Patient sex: F
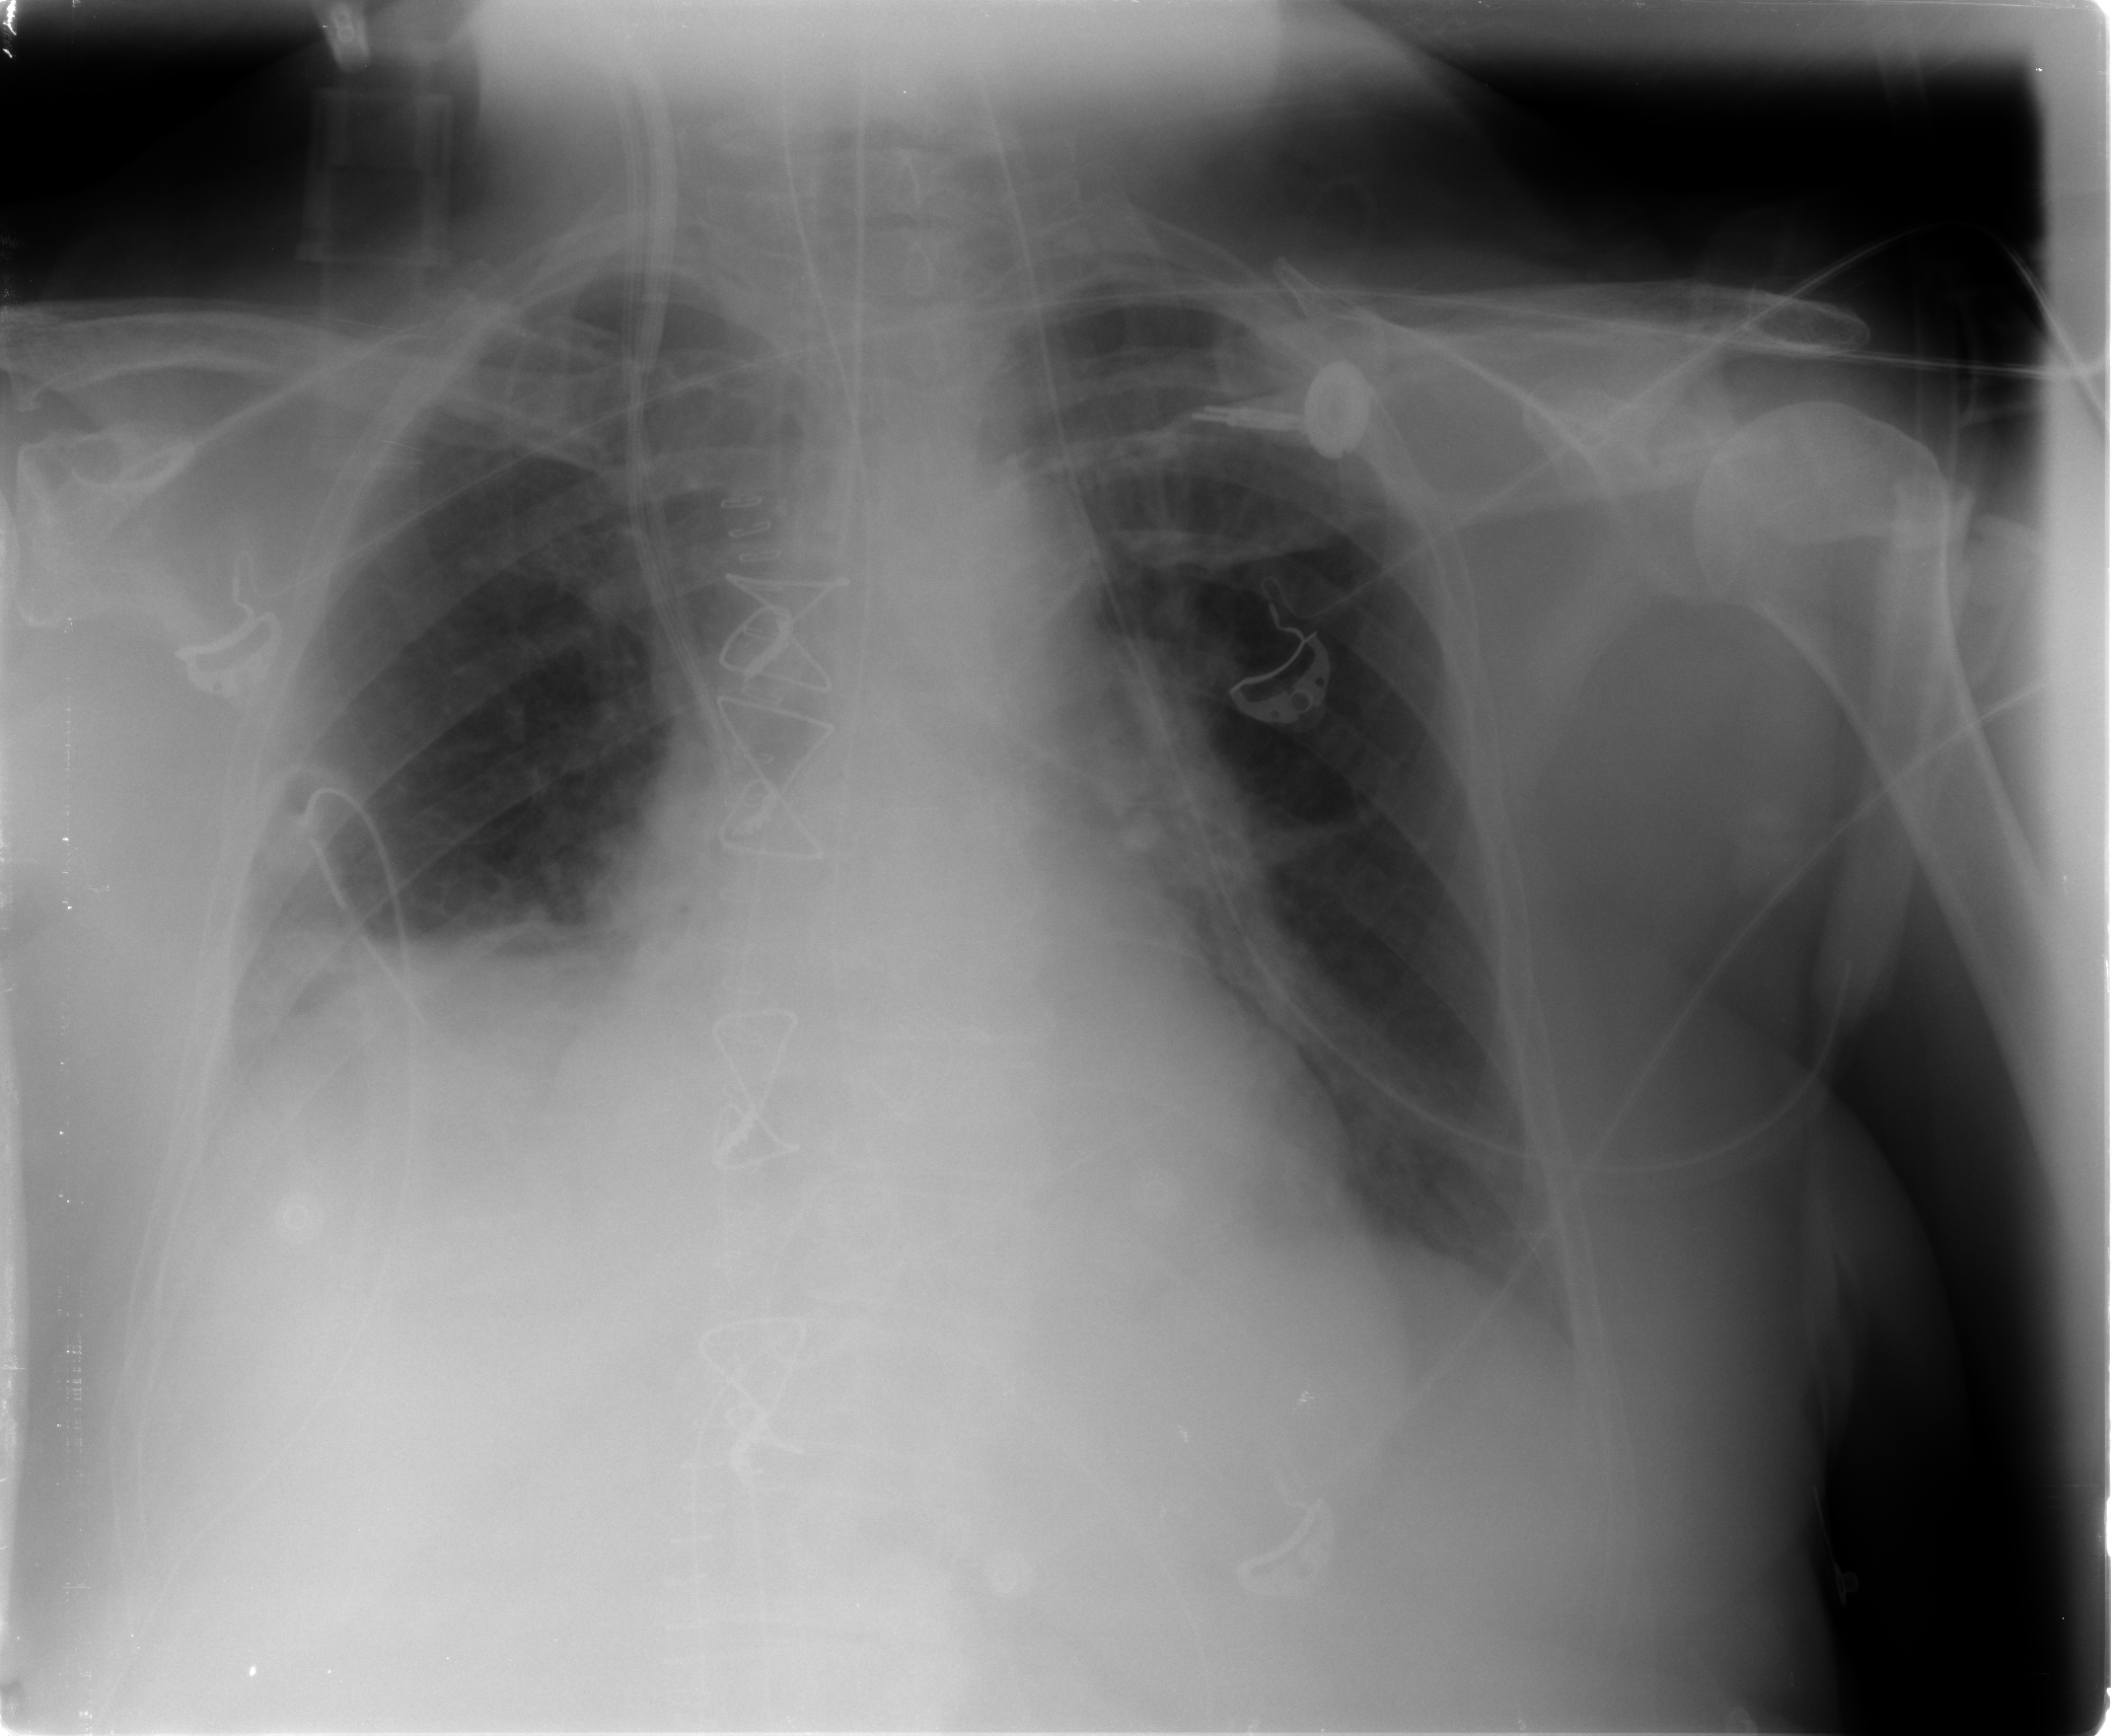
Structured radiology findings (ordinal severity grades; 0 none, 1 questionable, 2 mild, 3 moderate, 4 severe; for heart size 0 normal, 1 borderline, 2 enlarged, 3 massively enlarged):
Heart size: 2
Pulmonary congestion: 2
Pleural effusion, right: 2
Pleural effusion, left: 1
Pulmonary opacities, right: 0
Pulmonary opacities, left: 0
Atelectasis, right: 2
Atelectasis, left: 2